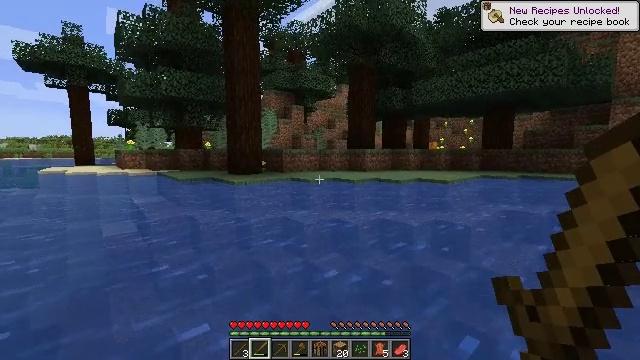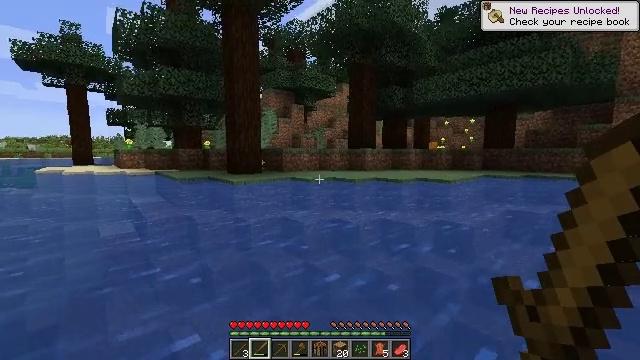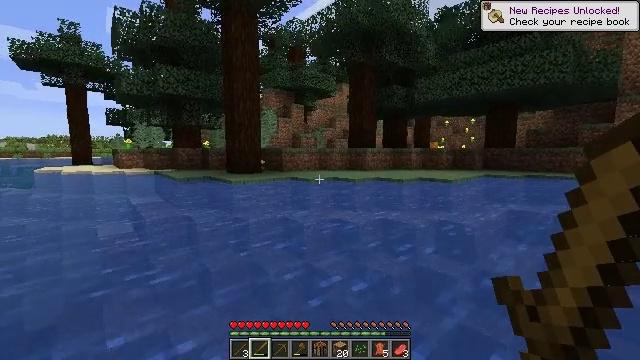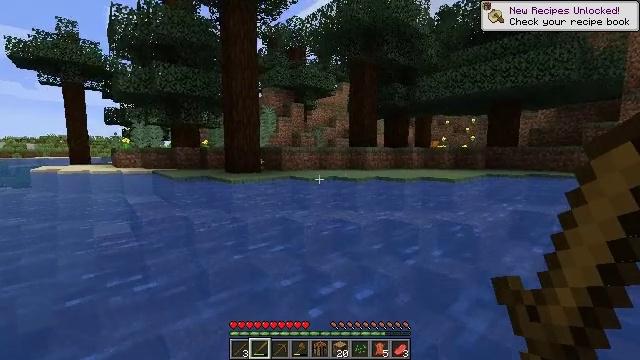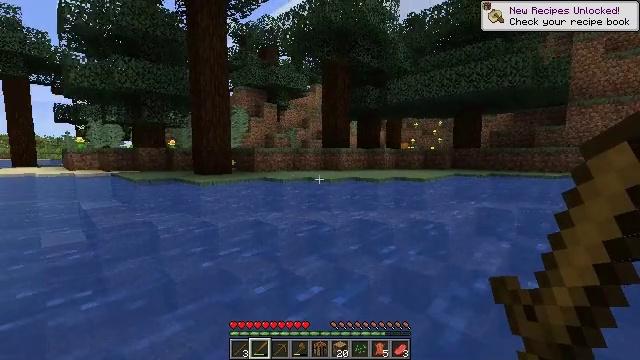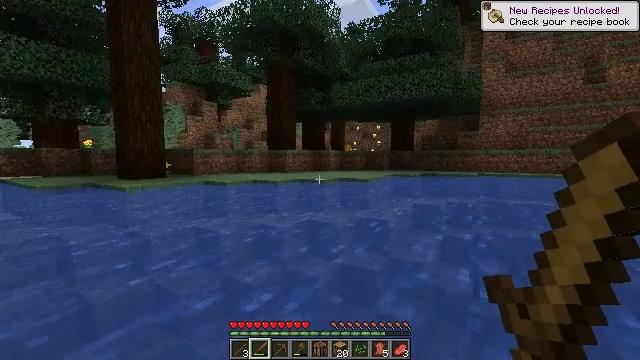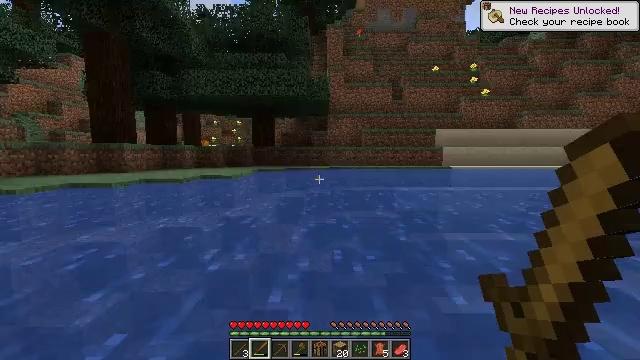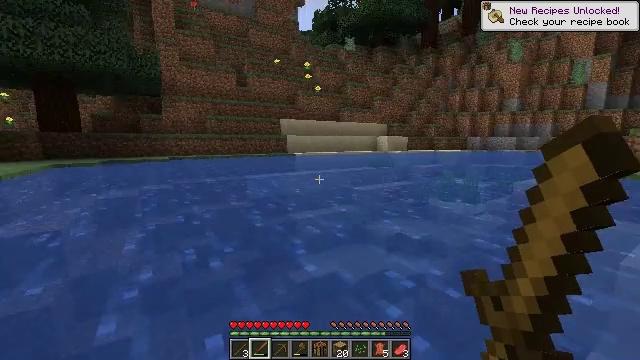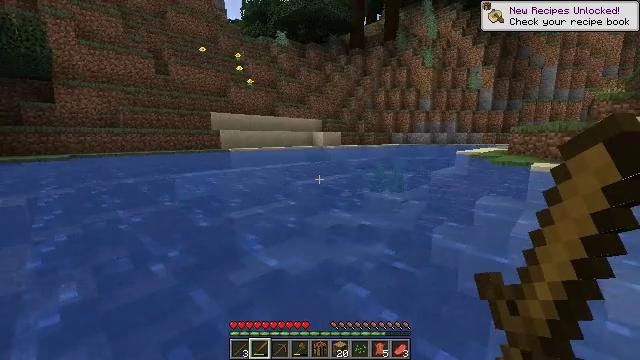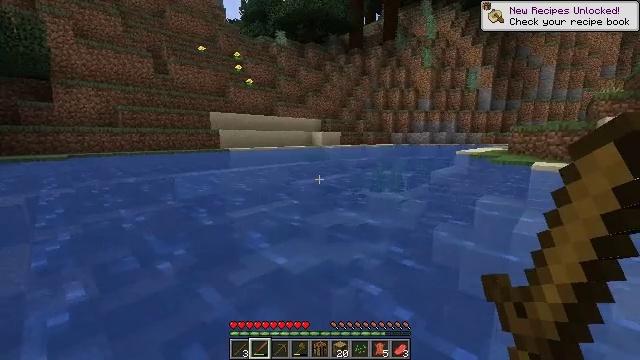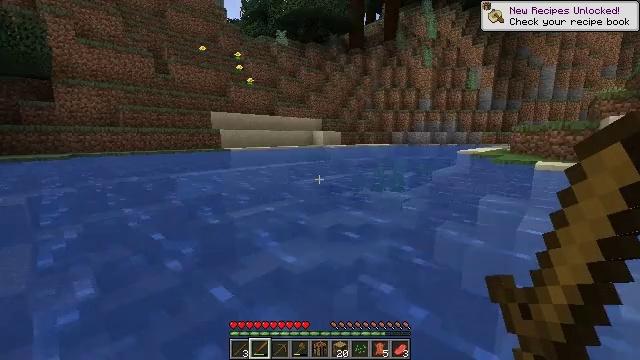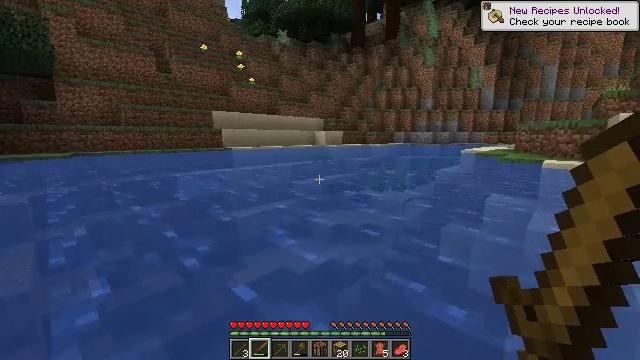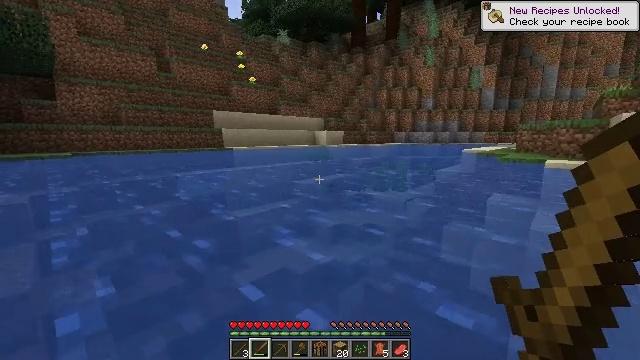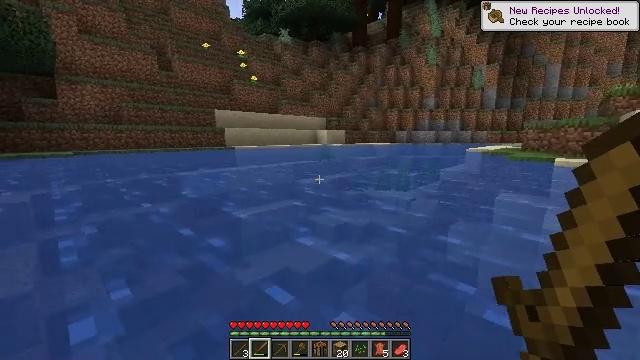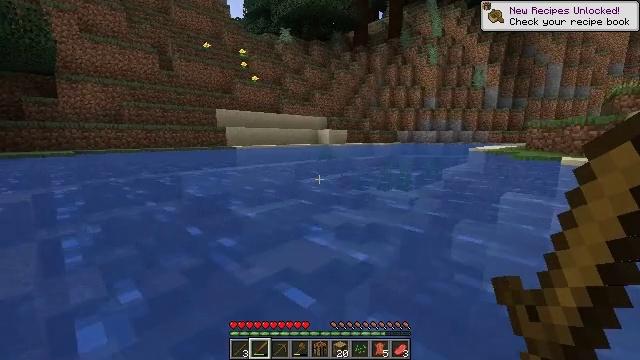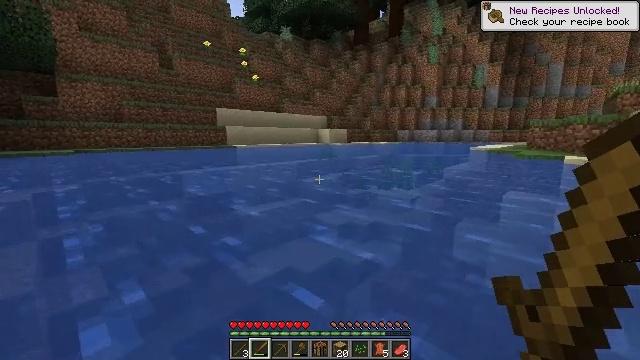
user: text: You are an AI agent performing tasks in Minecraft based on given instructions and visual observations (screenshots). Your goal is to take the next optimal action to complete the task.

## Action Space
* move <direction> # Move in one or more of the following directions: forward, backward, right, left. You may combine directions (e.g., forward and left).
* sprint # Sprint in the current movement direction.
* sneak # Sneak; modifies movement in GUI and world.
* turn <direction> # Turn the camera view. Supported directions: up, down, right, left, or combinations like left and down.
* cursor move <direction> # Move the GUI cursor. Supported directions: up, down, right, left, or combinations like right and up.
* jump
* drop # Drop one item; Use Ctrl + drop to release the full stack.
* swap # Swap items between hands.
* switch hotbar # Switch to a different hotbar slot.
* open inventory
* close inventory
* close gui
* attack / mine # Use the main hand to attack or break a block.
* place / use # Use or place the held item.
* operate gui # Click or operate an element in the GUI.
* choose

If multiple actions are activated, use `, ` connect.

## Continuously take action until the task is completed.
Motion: motion action
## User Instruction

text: Mine the spruce log from the forest.
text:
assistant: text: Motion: move forward
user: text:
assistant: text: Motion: move forward
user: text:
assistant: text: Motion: move forward
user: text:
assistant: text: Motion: move forward and move left, turn right
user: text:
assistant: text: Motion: move forward and move left, turn right
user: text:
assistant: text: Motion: move forward and move left, turn right
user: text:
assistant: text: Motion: move forward and move left, turn right and down
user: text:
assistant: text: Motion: move forward and move left, turn right
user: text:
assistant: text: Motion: move forward and move left
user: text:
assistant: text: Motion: move forward and move left
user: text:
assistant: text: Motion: move forward and move left
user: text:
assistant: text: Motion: move forward and move left
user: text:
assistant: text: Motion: move forward and move left
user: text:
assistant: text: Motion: move forward and move left
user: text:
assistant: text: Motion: move forward and move left
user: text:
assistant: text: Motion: move forward and move left
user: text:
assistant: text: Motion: move forward and move left, turn left
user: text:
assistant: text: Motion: move forward and move left, turn left
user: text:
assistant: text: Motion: move forward and move left, turn left
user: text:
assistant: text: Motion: move forward and move left, turn left and up
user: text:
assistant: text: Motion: move forward and move left, turn left and up
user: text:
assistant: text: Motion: move forward and move left, turn left
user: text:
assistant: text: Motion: move forward and move left, turn left
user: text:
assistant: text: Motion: move forward and move left, turn left
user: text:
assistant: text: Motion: move forward
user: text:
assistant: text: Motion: move forward, turn up
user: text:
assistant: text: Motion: move forward
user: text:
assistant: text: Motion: move forward
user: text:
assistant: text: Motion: move forward
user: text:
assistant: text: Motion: move forward, sneak